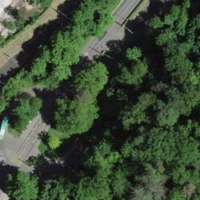
EUNIS habitat code: 55
Species observed at this site:
Ficaria verna